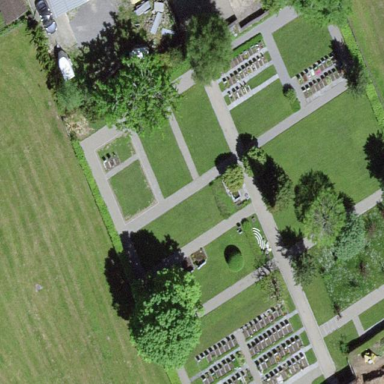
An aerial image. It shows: Cemetery.